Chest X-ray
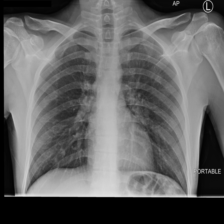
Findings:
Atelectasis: negative
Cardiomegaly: negative
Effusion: negative
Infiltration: negative
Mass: positive
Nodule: negative
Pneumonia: negative
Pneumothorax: negative
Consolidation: negative
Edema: negative
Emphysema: negative
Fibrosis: negative
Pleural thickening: negative
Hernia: negative